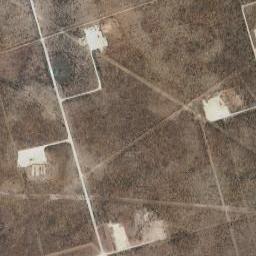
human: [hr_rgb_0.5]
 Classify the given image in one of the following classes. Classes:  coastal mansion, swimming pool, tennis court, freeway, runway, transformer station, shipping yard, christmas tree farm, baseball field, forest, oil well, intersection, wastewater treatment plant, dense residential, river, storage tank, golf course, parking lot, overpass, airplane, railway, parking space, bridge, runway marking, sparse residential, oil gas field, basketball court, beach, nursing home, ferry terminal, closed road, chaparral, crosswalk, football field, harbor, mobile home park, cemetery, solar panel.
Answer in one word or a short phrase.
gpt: oil gas field